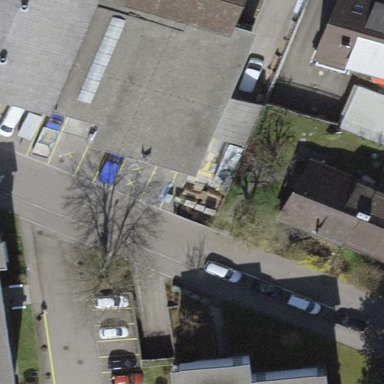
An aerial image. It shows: Industrial building with flat roof.